Question: I am trying to calculate the areas of two holes found in a MRI image? I tried using imellipse and imfreehand. But i could not find the area for both the holes. It was just one at a time. How can i know the areas of both the holes?
Image:

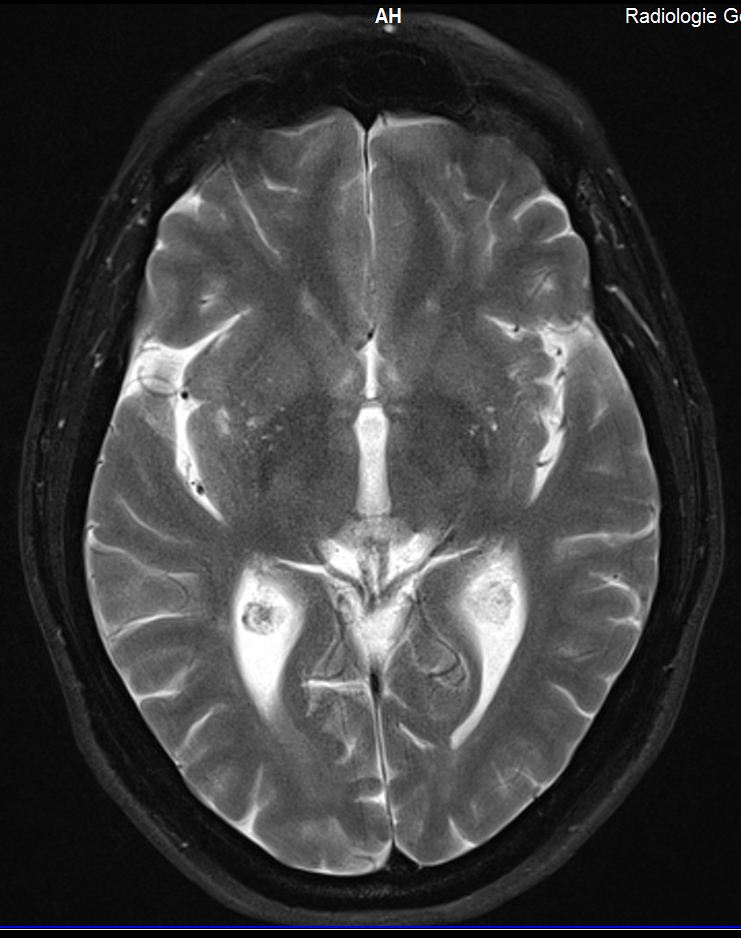
Answer: Here is a GUI which does what you need. The longest part is to set up the actual GUI but the rest is quite straightforward. I commented the code. As you will see, the area is automatically calculated after you finish tracing each region. I put an edit box to enter the factor converting pixels to um to get an actual distance...that's easy to apply to the calculation.
So in the GUI there are 2 pushbuttons:
1) Trace hole is used to manually trace a hole on the image. Once you have 2 holes, you can press the 2nd pushbutton which
2) calculates the centroids of the points and display them in a new figure. The distance between the points (in pixels) is also computed. Note that it could be generalized for more than 2 points but I'll leave that up to you.
Here is the code with screenshots:
'''
function HoleBrain(~)
clc
clear
close all
%// Set up GUI and components
hFigure = figure('Position',[100 100 800 800],'Units','Pixels');
handles.axes1 = axes('Units','Pixels','Position',[80,100,650,650]);
handles.Button = uicontrol('Style','Push','Position',[30 700 90 40],'String','Trace hole','Callback',@(s,e) DrawHoleCallback);
handles.NumHolesTitle = uicontrol('Style','text','Position',[30 670 90 20],'String', '# holes','BackgroundColor',[.6 .6 .6]);
handles.NumHolesDisp = uicontrol('Style','text','Position',[30 640 90 20],'String', '0');
handles.HoleIDTitle = uicontrol('Style','text','Position',[20 610 40 20],'String', 'Hole','BackgroundColor',[.6 .6 .6]);
handles.HoleID = uicontrol('Style','text','Position',[20 540 40 80],'String', '');
handles.AreaTitle = uicontrol('Style','text','Position',[70 610 60 20],'String', 'Area','BackgroundColor',[.6 .6 .6]);
handles.Area = uicontrol('Style','text','Position',[70 540 60 80],'String', '');
handles.PixToMicron = uicontrol('Style','text','Position',[40 500 60 20],'String', 'um/pixel','BackgroundColor',[.6 .6 .6]);
handles.PixToMicronEdit = uicontrol('Style','edit','Position',[40 470 60 20],'String', '');
handles.CentroidButton = uicontrol('Style','push','Position',[10 430 120 20],'String', 'Measure centroids','Callback',@(s,e) MeasureCentroidsCallback,'BackgroundColor',[.1 .4 .9],'FontSize',12);
handles.DistanceTitle = uicontrol('Style','text','Position',[40 400 60 20],'String','Distance','BackgroundColor',[.6 .6 .6]);
handles.DistanceText = uicontrol('Style','text','Position',[40 370 60 20],'String','');
Im = imread('BrainMRI.jpg');
%// Get the size of the image
[handles.h,handles.w,~] = size(Im);
%// Crop the image to get larger field of view of the region to select.
handles.NewIm = Im(round(handles.h/4):round(3*handles.h/4),round(1):round(handles.w/2),:);
handles.NewSize = [size(handles.NewIm,1) size(handles.NewIm,2)];
imshow(handles.NewIm,'InitialMagnification',1000)
%// Set up counter to count # of holes traced.
handles.HoleCounter = 0;
guidata(hFigure,handles);
%// Callback of the pushbutton. Press it to start tracing a hole.
function DrawHoleCallback(~)
handles = guidata(hFigure);
%// Counter
handles.HoleCounter = handles.HoleCounter + 1;
hHand = imfreehand(gca);
%// Store the mask created by the trace. Important!
handles.maskHand{handles.HoleCounter} = createMask(hHand);
%// Calculate/display the area of the region/hole. In pixel units!
outI = uint8(handles.maskHand{handles.HoleCounter}).*handles.NewIm(:,:,1);
handles.AreaPixels(handles.HoleCounter) = sum(outI(:));
A = handles.AreaPixels;
set(handles.NumHolesDisp,'String',num2str(handles.HoleCounter));
set(handles.HoleID,'String',num2str(transpose(1:handles.HoleCounter)));
set(handles.Area,'String',num2str(A(:)));
%// Update guidata.
guidata(hFigure,handles);
end
%// Used to detect centroids and measure the distance between the holes.
function MeasureCentroidsCallback(~)
handles = guidata(hFigure);
%// Create new logical image to actually find centroid and display them.
ImBW = false(handles.NewSize(1),handles.NewSize(2));
for k = 1:handles.HoleCounter
ImBW((handles.maskHand{k})) = 1;
end
%// Get coordinates
S = regionprops(ImBW,'Centroid');
CentroidCoord = vertcat(S.Centroid);
%// Create new figure to display new image
figure('Position',[300 300 800 800],'Units','Pixels');
axes('Units','Pixels','Position',[80,100,650,650]);
imshow(handles.NewIm,'InitialMagnification',1000)
hold on
for k = 1:numel(S)
scatter(S(k).Centroid(:,1), S(k).Centroid(:,2),30,'filled');
end
%//Trace line to connect points
line([CentroidCoord(1,1) CentroidCoord(2,1)],[CentroidCoord(1,2) CentroidCoord(2,2)],'Color','y','LineStyle','-','LineWidth',2)
hold off
%// Measure distance
Dist = pdist(CentroidCoord,'euclidean');
%// Display distance
set(handles.DistanceText,'String',num2str(Dist));
guidata(hFigure,handles);
end
end
'''
The GUI looks like this:

After tracing 2 holes:

And finally after calculating the distance between them: